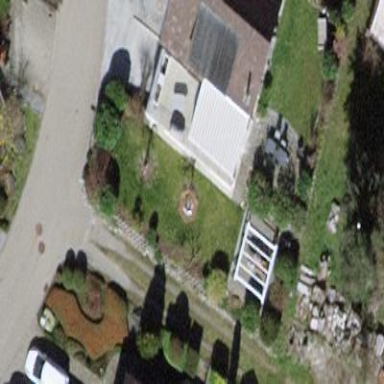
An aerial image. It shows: Garage.